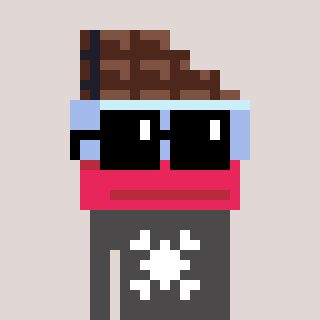
a pixel art character with square black sunglasses, a chocolate-shaped head and a grayscale-colored body on a warm background